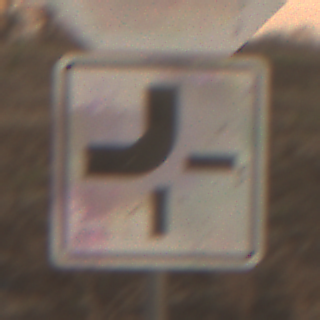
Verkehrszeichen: VerlaufVorfahrtsstrasse2
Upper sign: Stop
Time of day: SunriseSunset
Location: Outdoor (Nature)
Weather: PartlyCloudy
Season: NotSpecified
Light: Natural